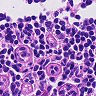
Metastatic tissue present: no